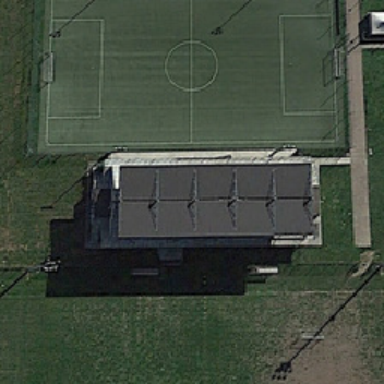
Gray building is next to football field .